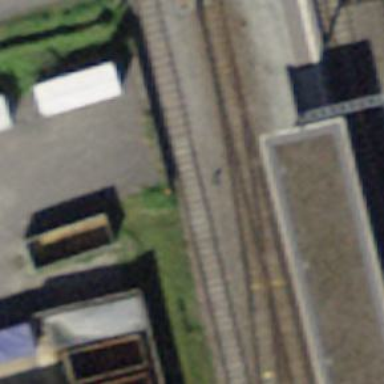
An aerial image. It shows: Railway yard with one track.